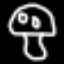
Label: mushroom